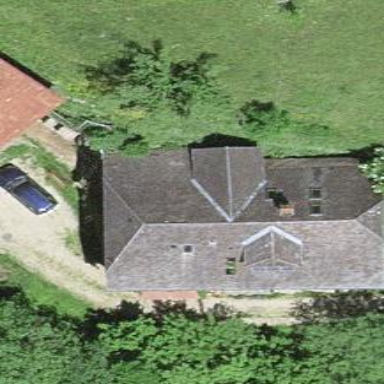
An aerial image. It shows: Farm building.